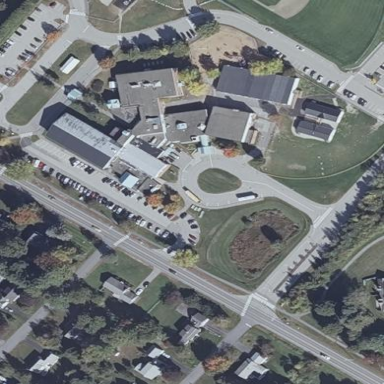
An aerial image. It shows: School building.